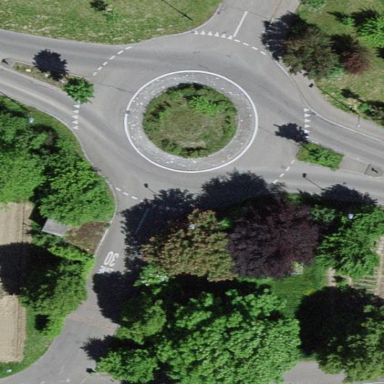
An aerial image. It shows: Secondary road with asphalt surface leading to roundabout.